Question: Hey all, I am creating an entry form that allows a person to add multiple days to a request. Each request can have 1 or more days attached and each day has a few selections to make before they can submit the form. I am using the <URL> to accomplish this.
Now, I want to start doing some more advanced UI features like using a JSON data source to build my drop down lists with a parent-child relationship. I am still quite new web development (coming from IBM i green-screen development) so I am still learning by examples and with tutorials. I have found many examples of parent-child drop downs when there is only one set, but I need this to work for any number of rows and for all new rows that have been added on the page while being able to display the correct selected value for each row when the edit page loads. To top this off, I want, when certain selections are made, to reveal some new fields.
Here is what I have so far:

(This is screen shot is based on not worrying about the end features and just getting it working. The child drop down currently shows everything.)
Request Type selects the type of leave you want to take. Use Hours Type gets a list based on what is entered into Request Type. The problem I have with the above is getting it to work on new rows added when clicking "Add Day". The challenge then is to show/hide the second row based on the Request Type. If a person selects Sick - Employee Illness, Nature of Illness should show, if they select another option, it show both Nature of Illness and Relationship. If they select Vacation, they shouldn't see either field.
I have JSON setup for these lists. I included the fields that define what gets shown for which option.
'''
[{"Id":11,"Title":"Employee Illness","ParentId":10,"MapToCode":"02","HasRelationship":false,"HasNatureOfIllness":true,"ChildRequired":false,"Notes":"","AccrualCode":"S"},
{"Id":1,"Title":"Vacation","ParentId":0,"MapToCode":"04","HasRelationship":false,"HasNatureOfIllness":false,"ChildRequired":false,"Notes":"","AccrualCode":"VAC"}]
'''
I know this is a lot for a newbie to learn and figure out. Has anyone done this that is willing to share or know of a tutorial or even can point me in the right direction? (Even the proper terminology) My searches for on this has been a failure thus far.
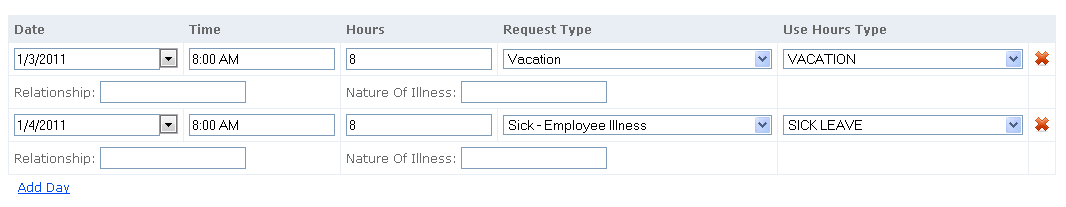
Answer: I have a start of a solution over at <URL>.